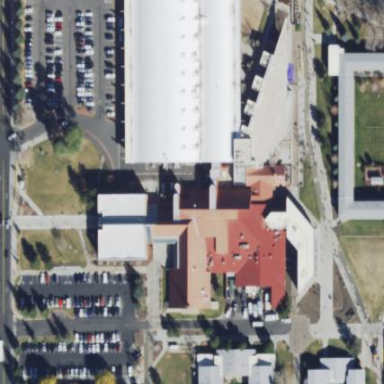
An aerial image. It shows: University building.